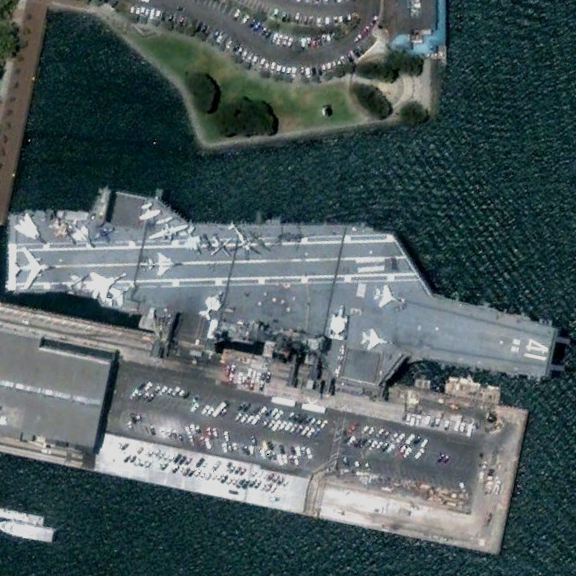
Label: aircraft_carrier